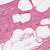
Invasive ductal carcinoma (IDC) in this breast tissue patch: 0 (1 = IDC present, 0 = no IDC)